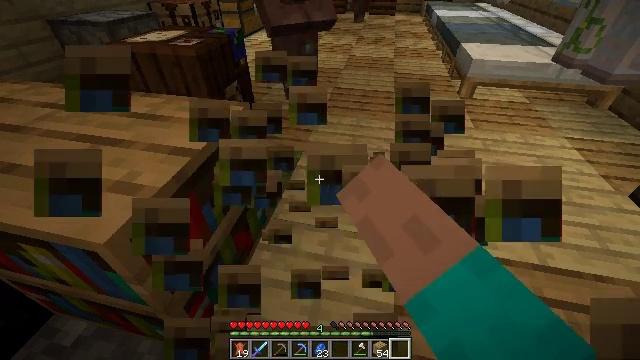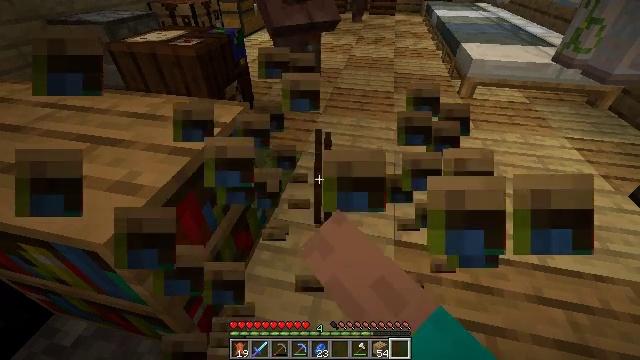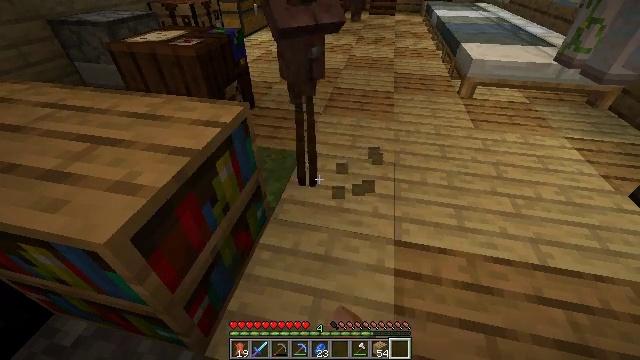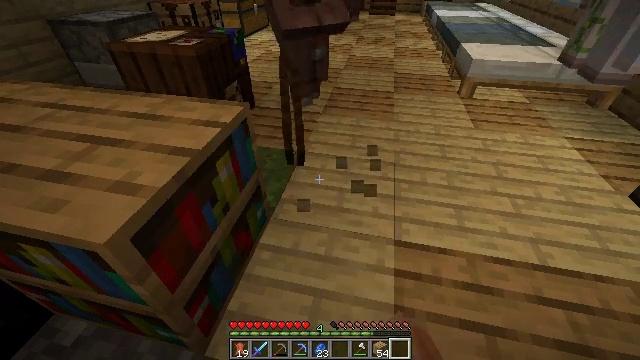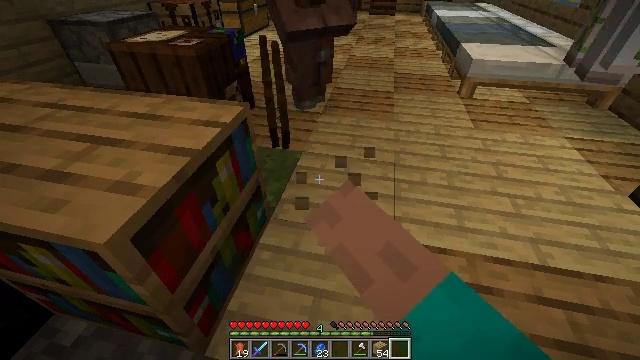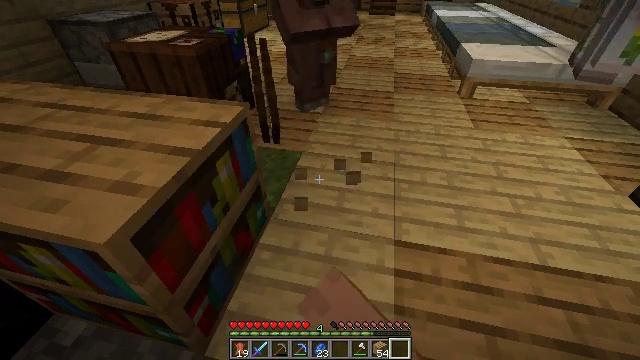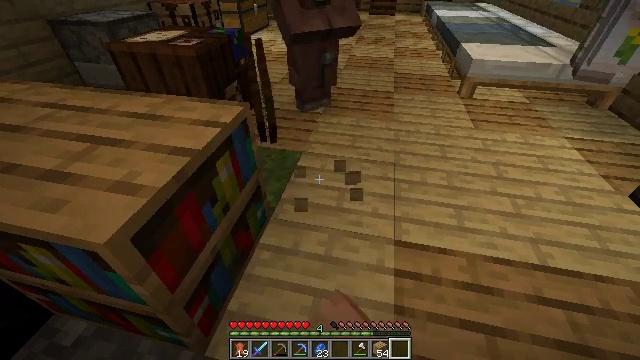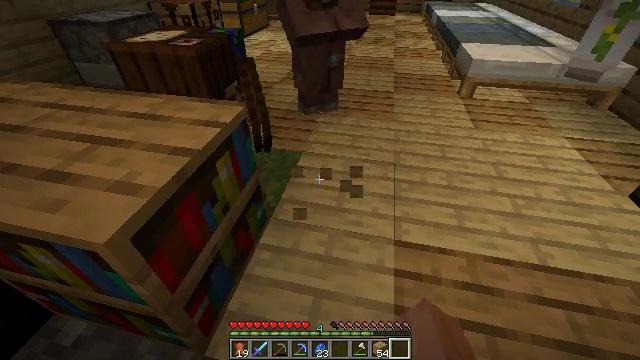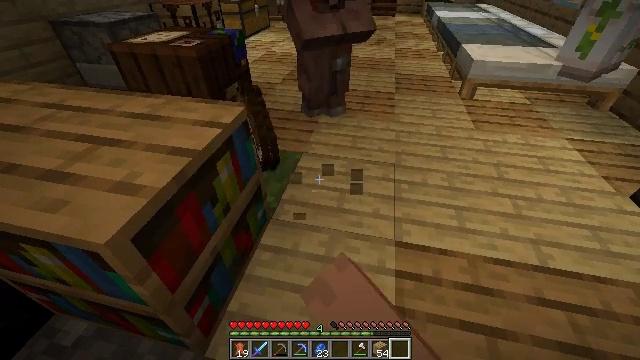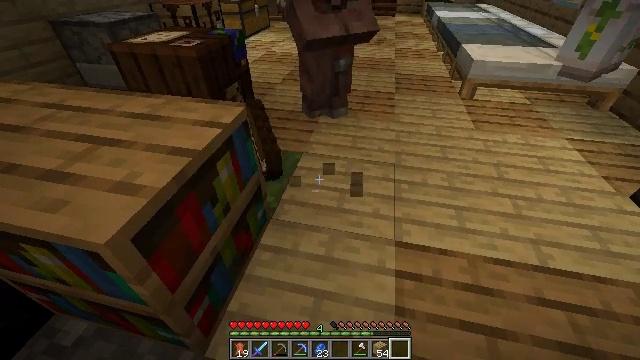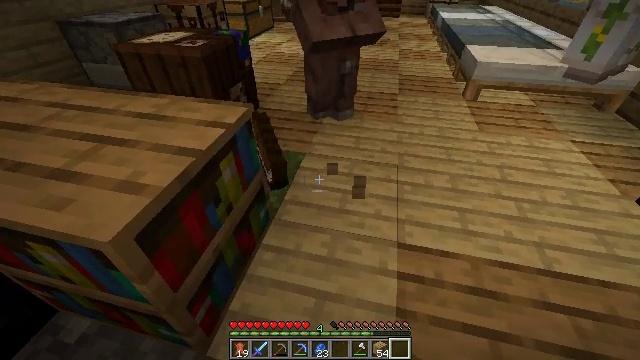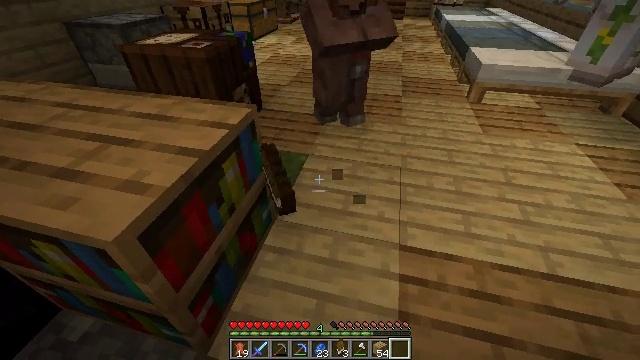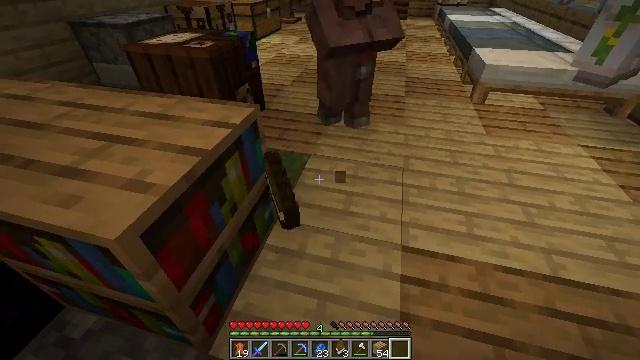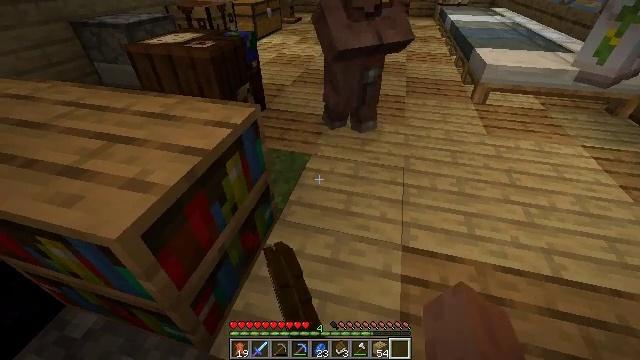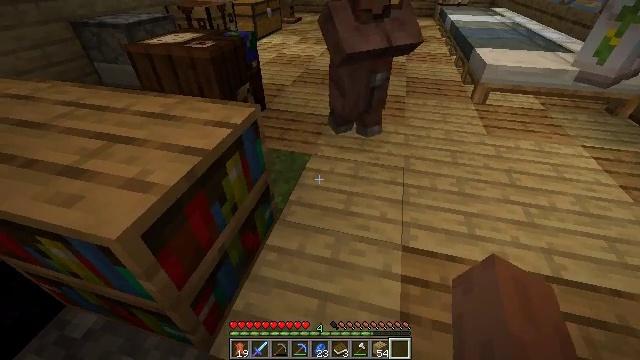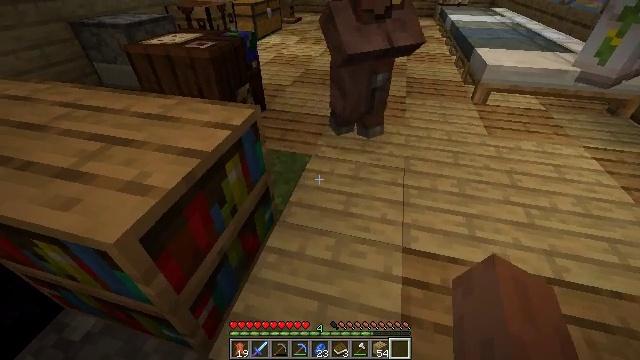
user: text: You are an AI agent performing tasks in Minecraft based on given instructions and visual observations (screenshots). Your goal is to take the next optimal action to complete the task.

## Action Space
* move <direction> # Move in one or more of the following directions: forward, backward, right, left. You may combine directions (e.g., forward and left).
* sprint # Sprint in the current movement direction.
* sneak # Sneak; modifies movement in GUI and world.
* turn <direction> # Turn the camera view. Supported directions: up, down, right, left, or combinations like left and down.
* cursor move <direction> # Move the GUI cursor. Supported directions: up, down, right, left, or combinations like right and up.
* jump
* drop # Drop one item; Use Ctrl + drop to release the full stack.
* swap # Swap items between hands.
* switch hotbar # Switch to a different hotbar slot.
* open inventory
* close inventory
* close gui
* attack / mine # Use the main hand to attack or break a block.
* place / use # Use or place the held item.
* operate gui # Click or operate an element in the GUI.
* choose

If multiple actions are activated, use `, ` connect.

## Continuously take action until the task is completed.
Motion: motion action
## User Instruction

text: Reclaim bookshelf materials.
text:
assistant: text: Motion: attack / mine
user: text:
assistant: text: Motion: attack / mine
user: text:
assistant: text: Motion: attack / mine
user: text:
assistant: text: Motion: attack / mine
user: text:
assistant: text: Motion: attack / mine
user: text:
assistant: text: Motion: attack / mine
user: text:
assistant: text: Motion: attack / mine
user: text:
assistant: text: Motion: no_op
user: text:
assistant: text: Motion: no_op
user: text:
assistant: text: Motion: no_op
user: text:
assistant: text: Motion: no_op
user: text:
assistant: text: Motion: no_op
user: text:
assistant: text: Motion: no_op
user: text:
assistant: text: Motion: no_op
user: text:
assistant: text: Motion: move forward
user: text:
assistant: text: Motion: move forward
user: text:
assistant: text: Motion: move forward
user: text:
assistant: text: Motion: move forward
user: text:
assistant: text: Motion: move forward, turn left
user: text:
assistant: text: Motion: turn left
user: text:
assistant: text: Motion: turn left
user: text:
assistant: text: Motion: turn left
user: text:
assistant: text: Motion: turn left
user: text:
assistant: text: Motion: turn left
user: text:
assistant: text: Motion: turn left
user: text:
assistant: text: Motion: turn left
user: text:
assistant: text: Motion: turn left
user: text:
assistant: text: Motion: turn left
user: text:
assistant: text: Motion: turn left
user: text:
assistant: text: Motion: turn left